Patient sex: M
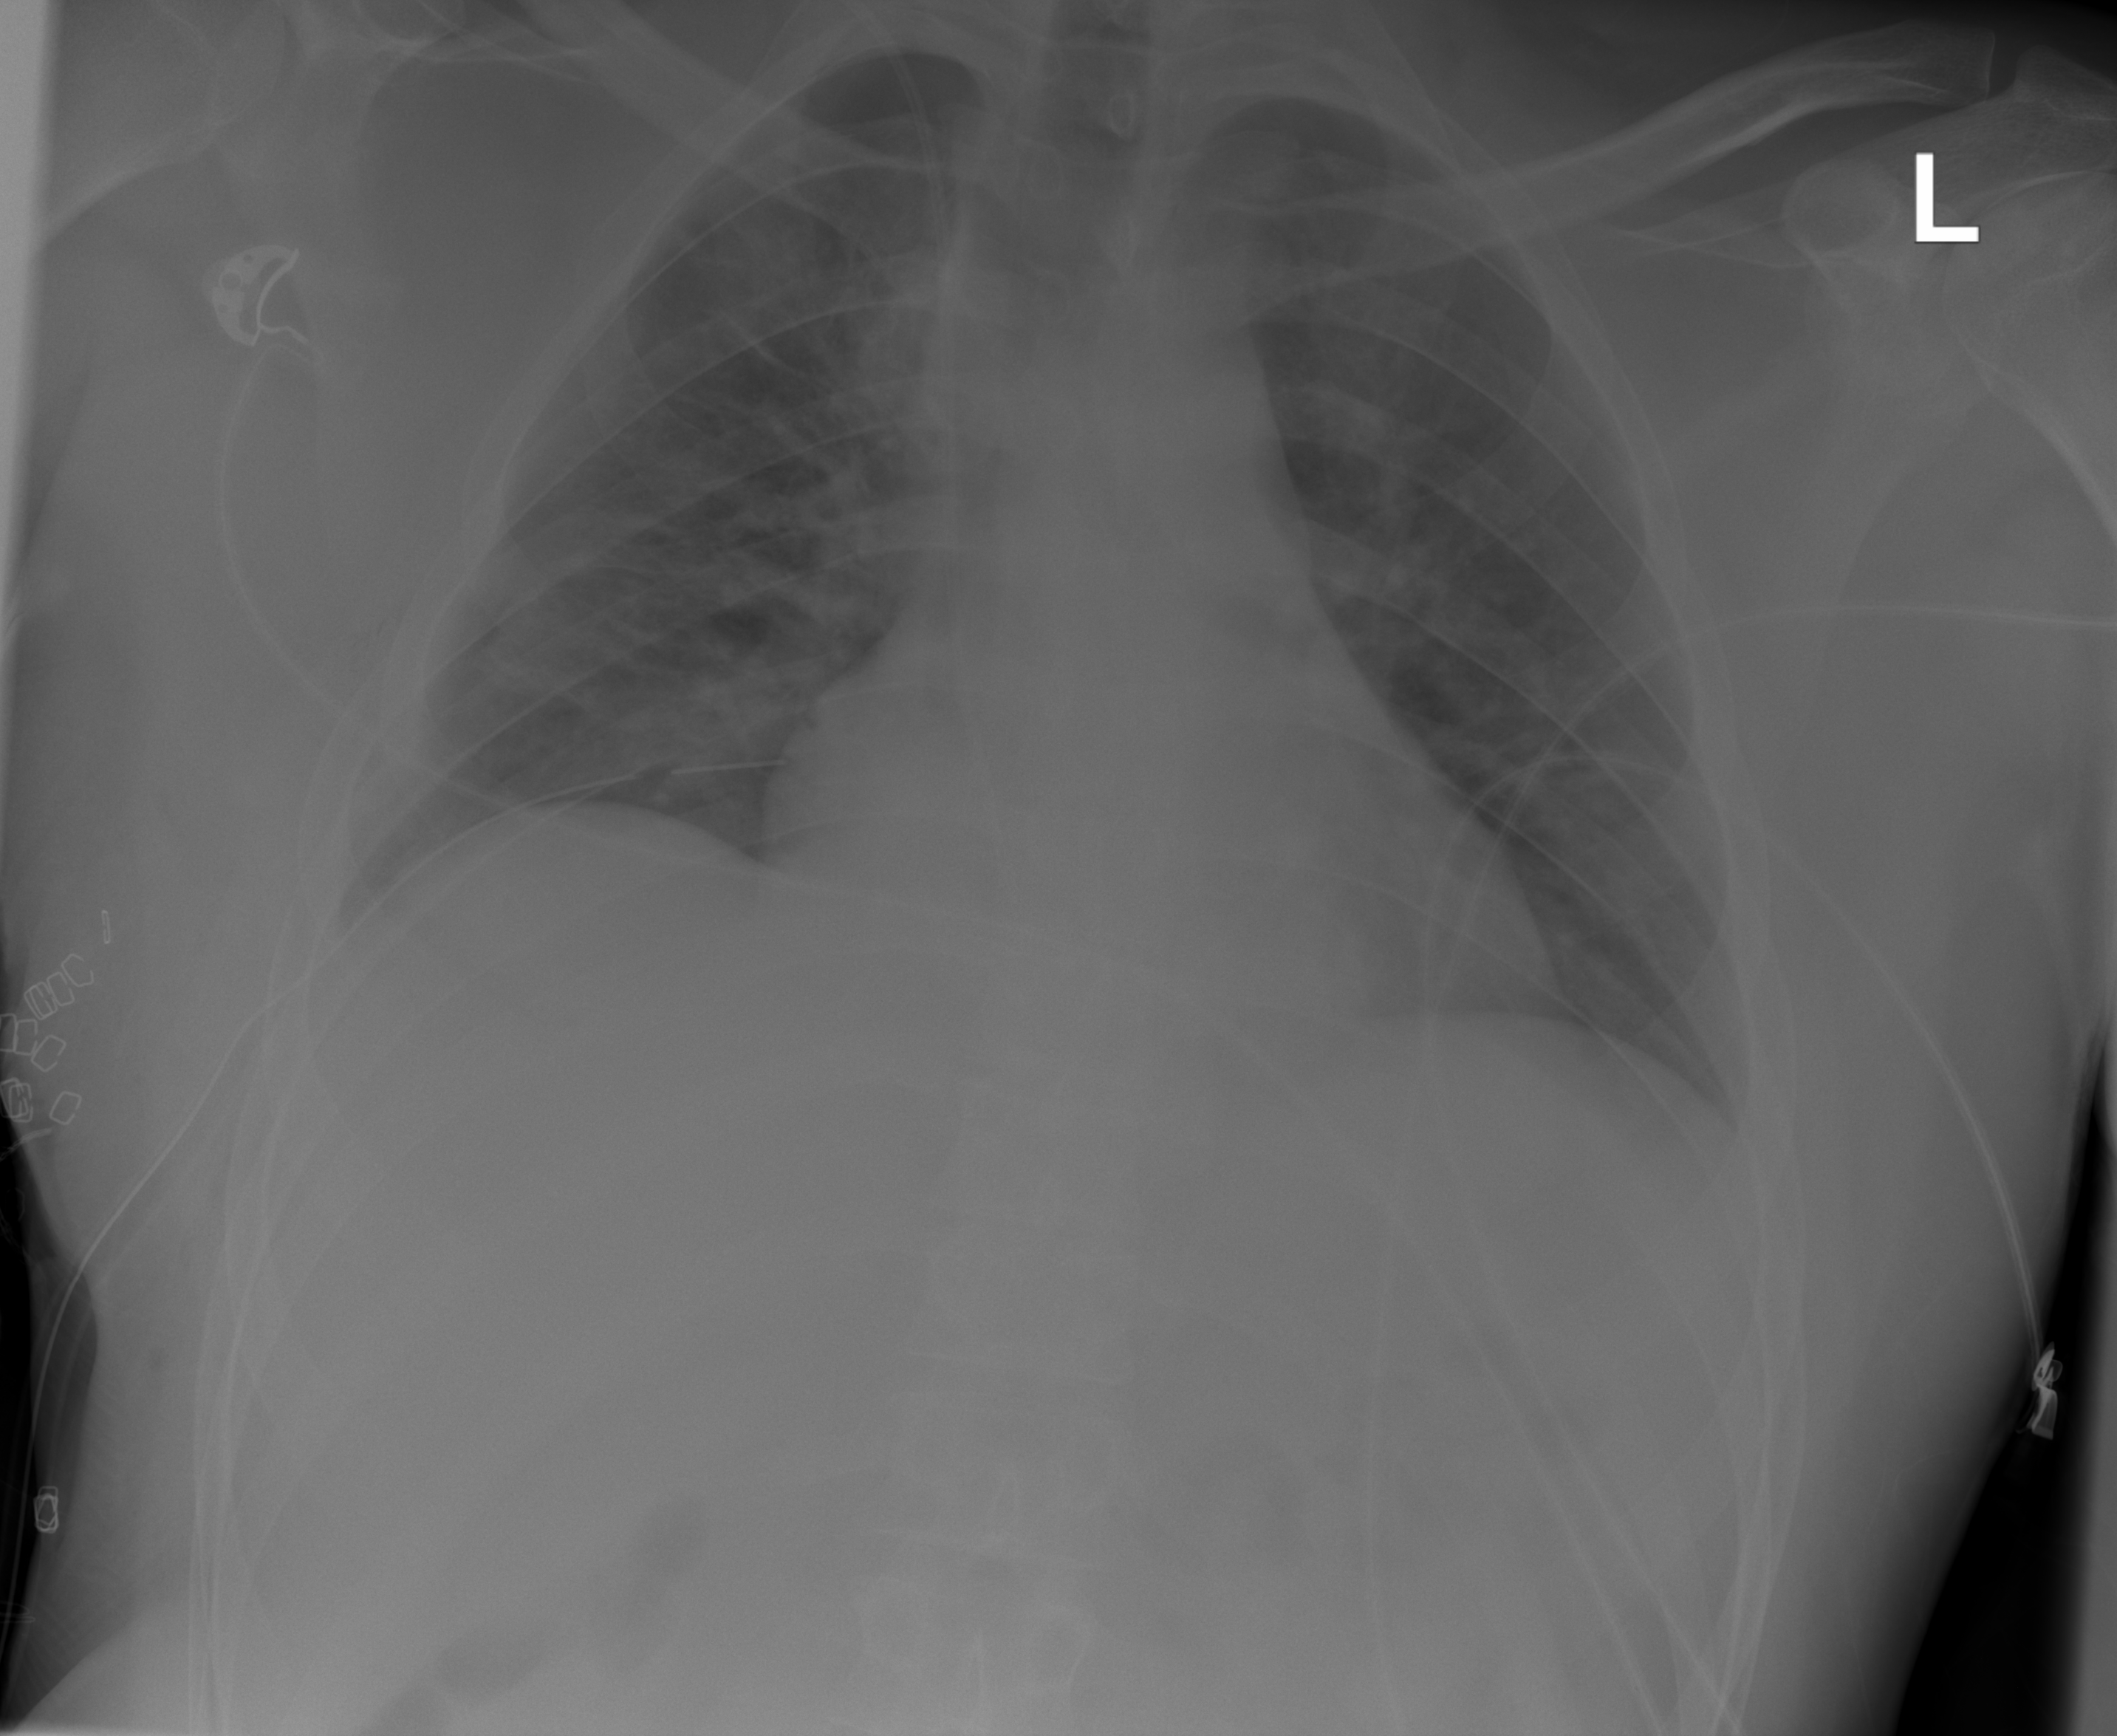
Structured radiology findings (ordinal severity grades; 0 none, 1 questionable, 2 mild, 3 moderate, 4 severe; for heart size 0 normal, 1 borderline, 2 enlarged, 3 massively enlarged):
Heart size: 0
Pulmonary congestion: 0
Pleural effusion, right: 0
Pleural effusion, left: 0
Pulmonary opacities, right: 0
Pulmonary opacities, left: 0
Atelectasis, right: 2
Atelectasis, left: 0